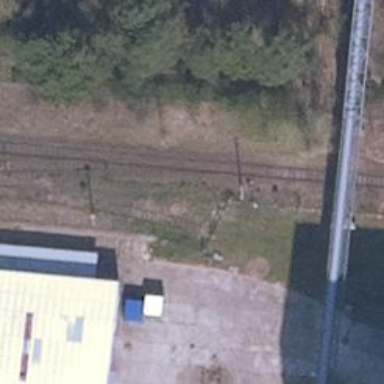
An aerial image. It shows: Abandoned railway yard.